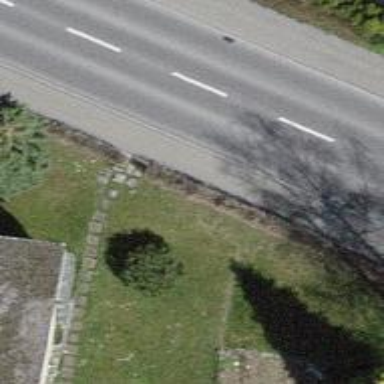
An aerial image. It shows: Sidewalk along the footway.